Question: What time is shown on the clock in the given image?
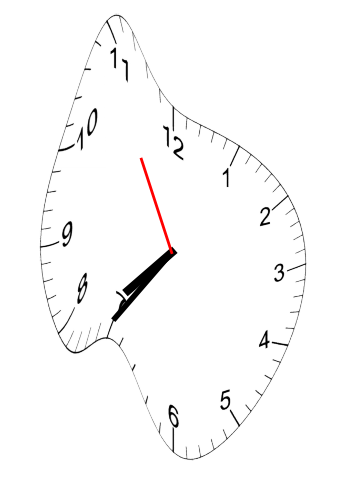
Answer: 07:35:55